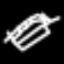
Label: bed